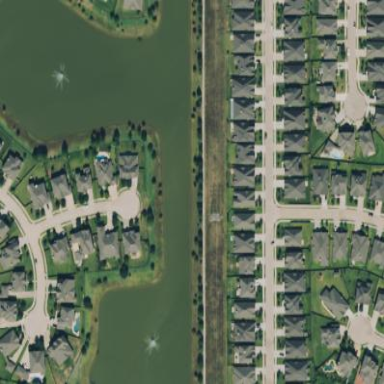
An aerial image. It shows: Retention basin with water.